Aerial crown-view tile of a tropical tree (Barro Colorado Island, Panama), acquired 20241014:
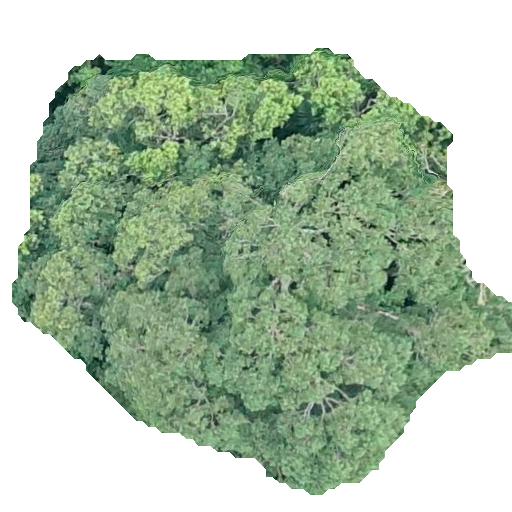
Species: Calophyllum longifolium
GBIF accepted scientific name: Calophyllum longifolium
Crown area: 241.955 m²